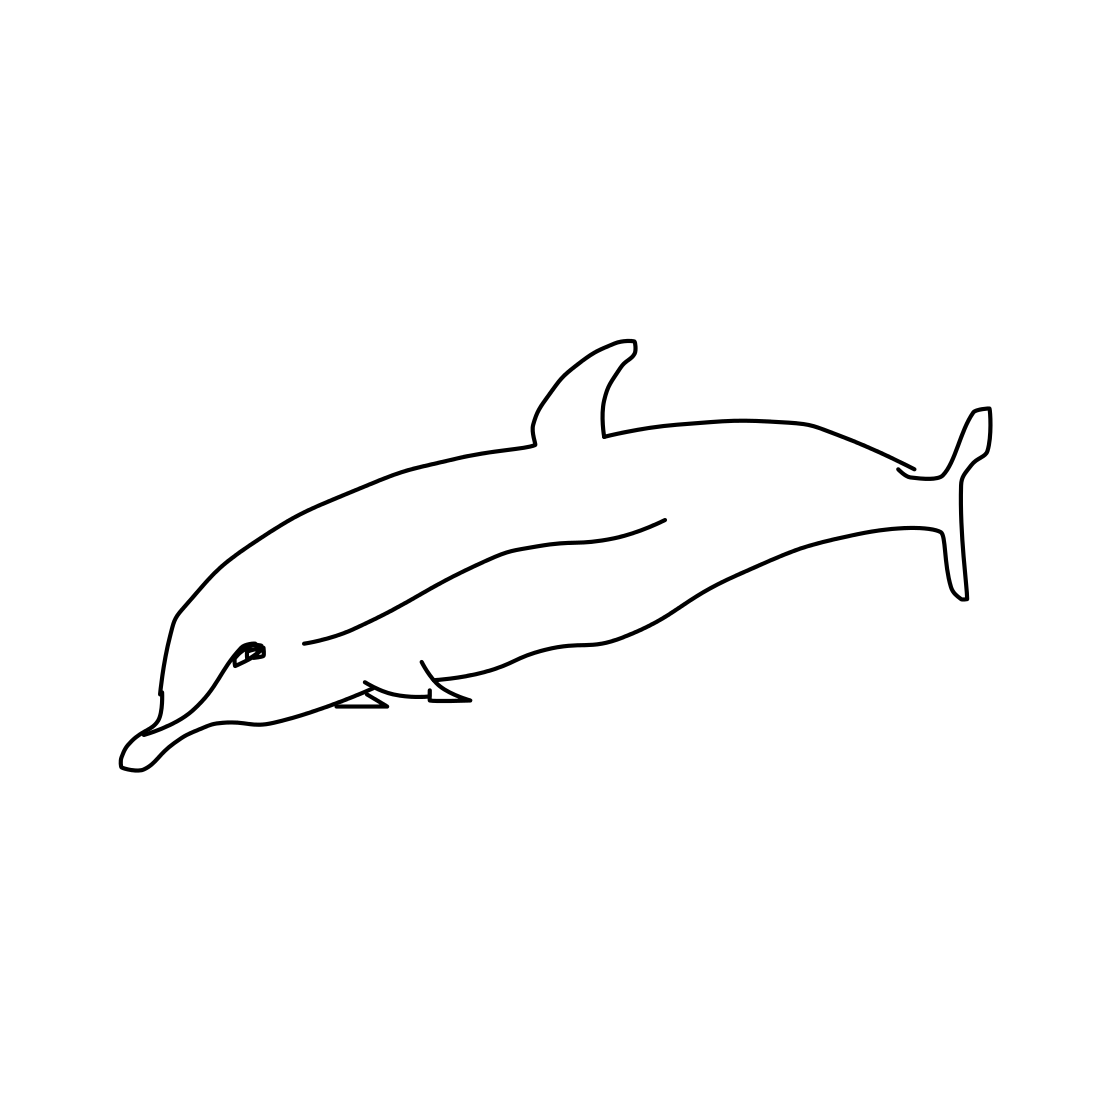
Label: dolphin